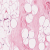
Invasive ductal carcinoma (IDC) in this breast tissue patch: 0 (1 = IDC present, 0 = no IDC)